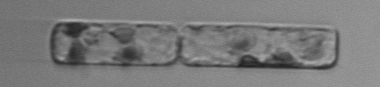
Label: Guinardia_delicatula